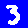
Digit: 3